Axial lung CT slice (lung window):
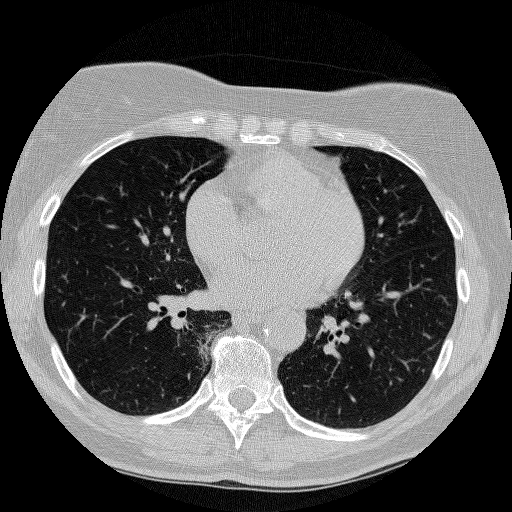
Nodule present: no